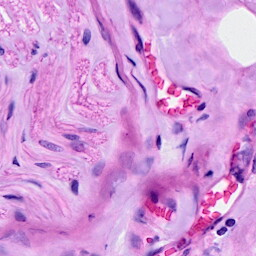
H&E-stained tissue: Breast